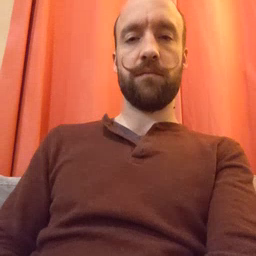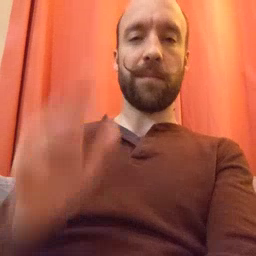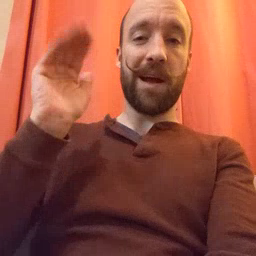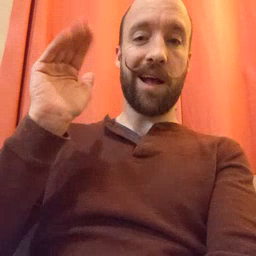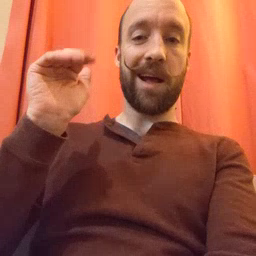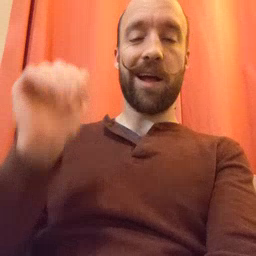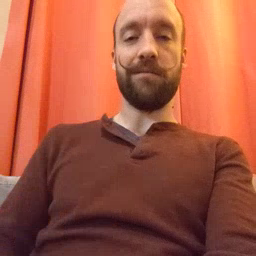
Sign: bye